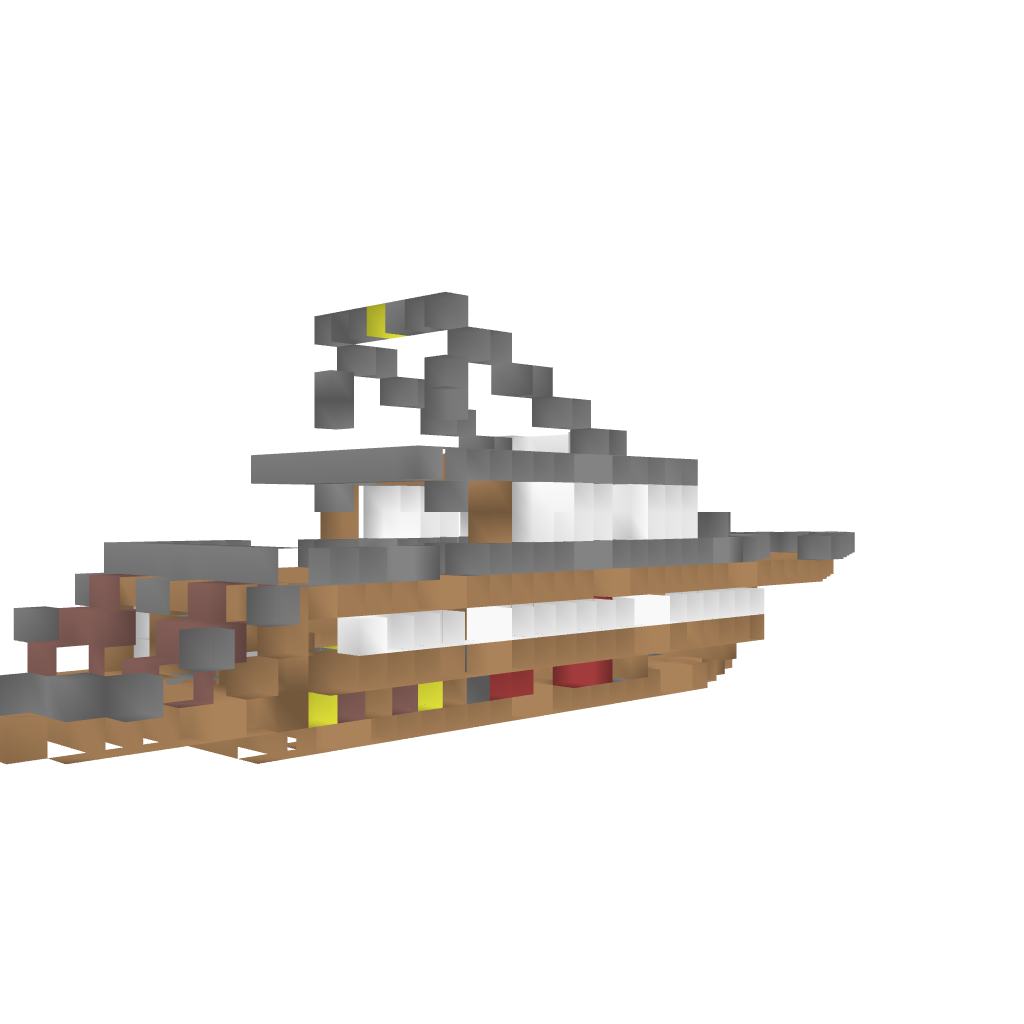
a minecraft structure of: luxury yacht bad low quality